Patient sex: F
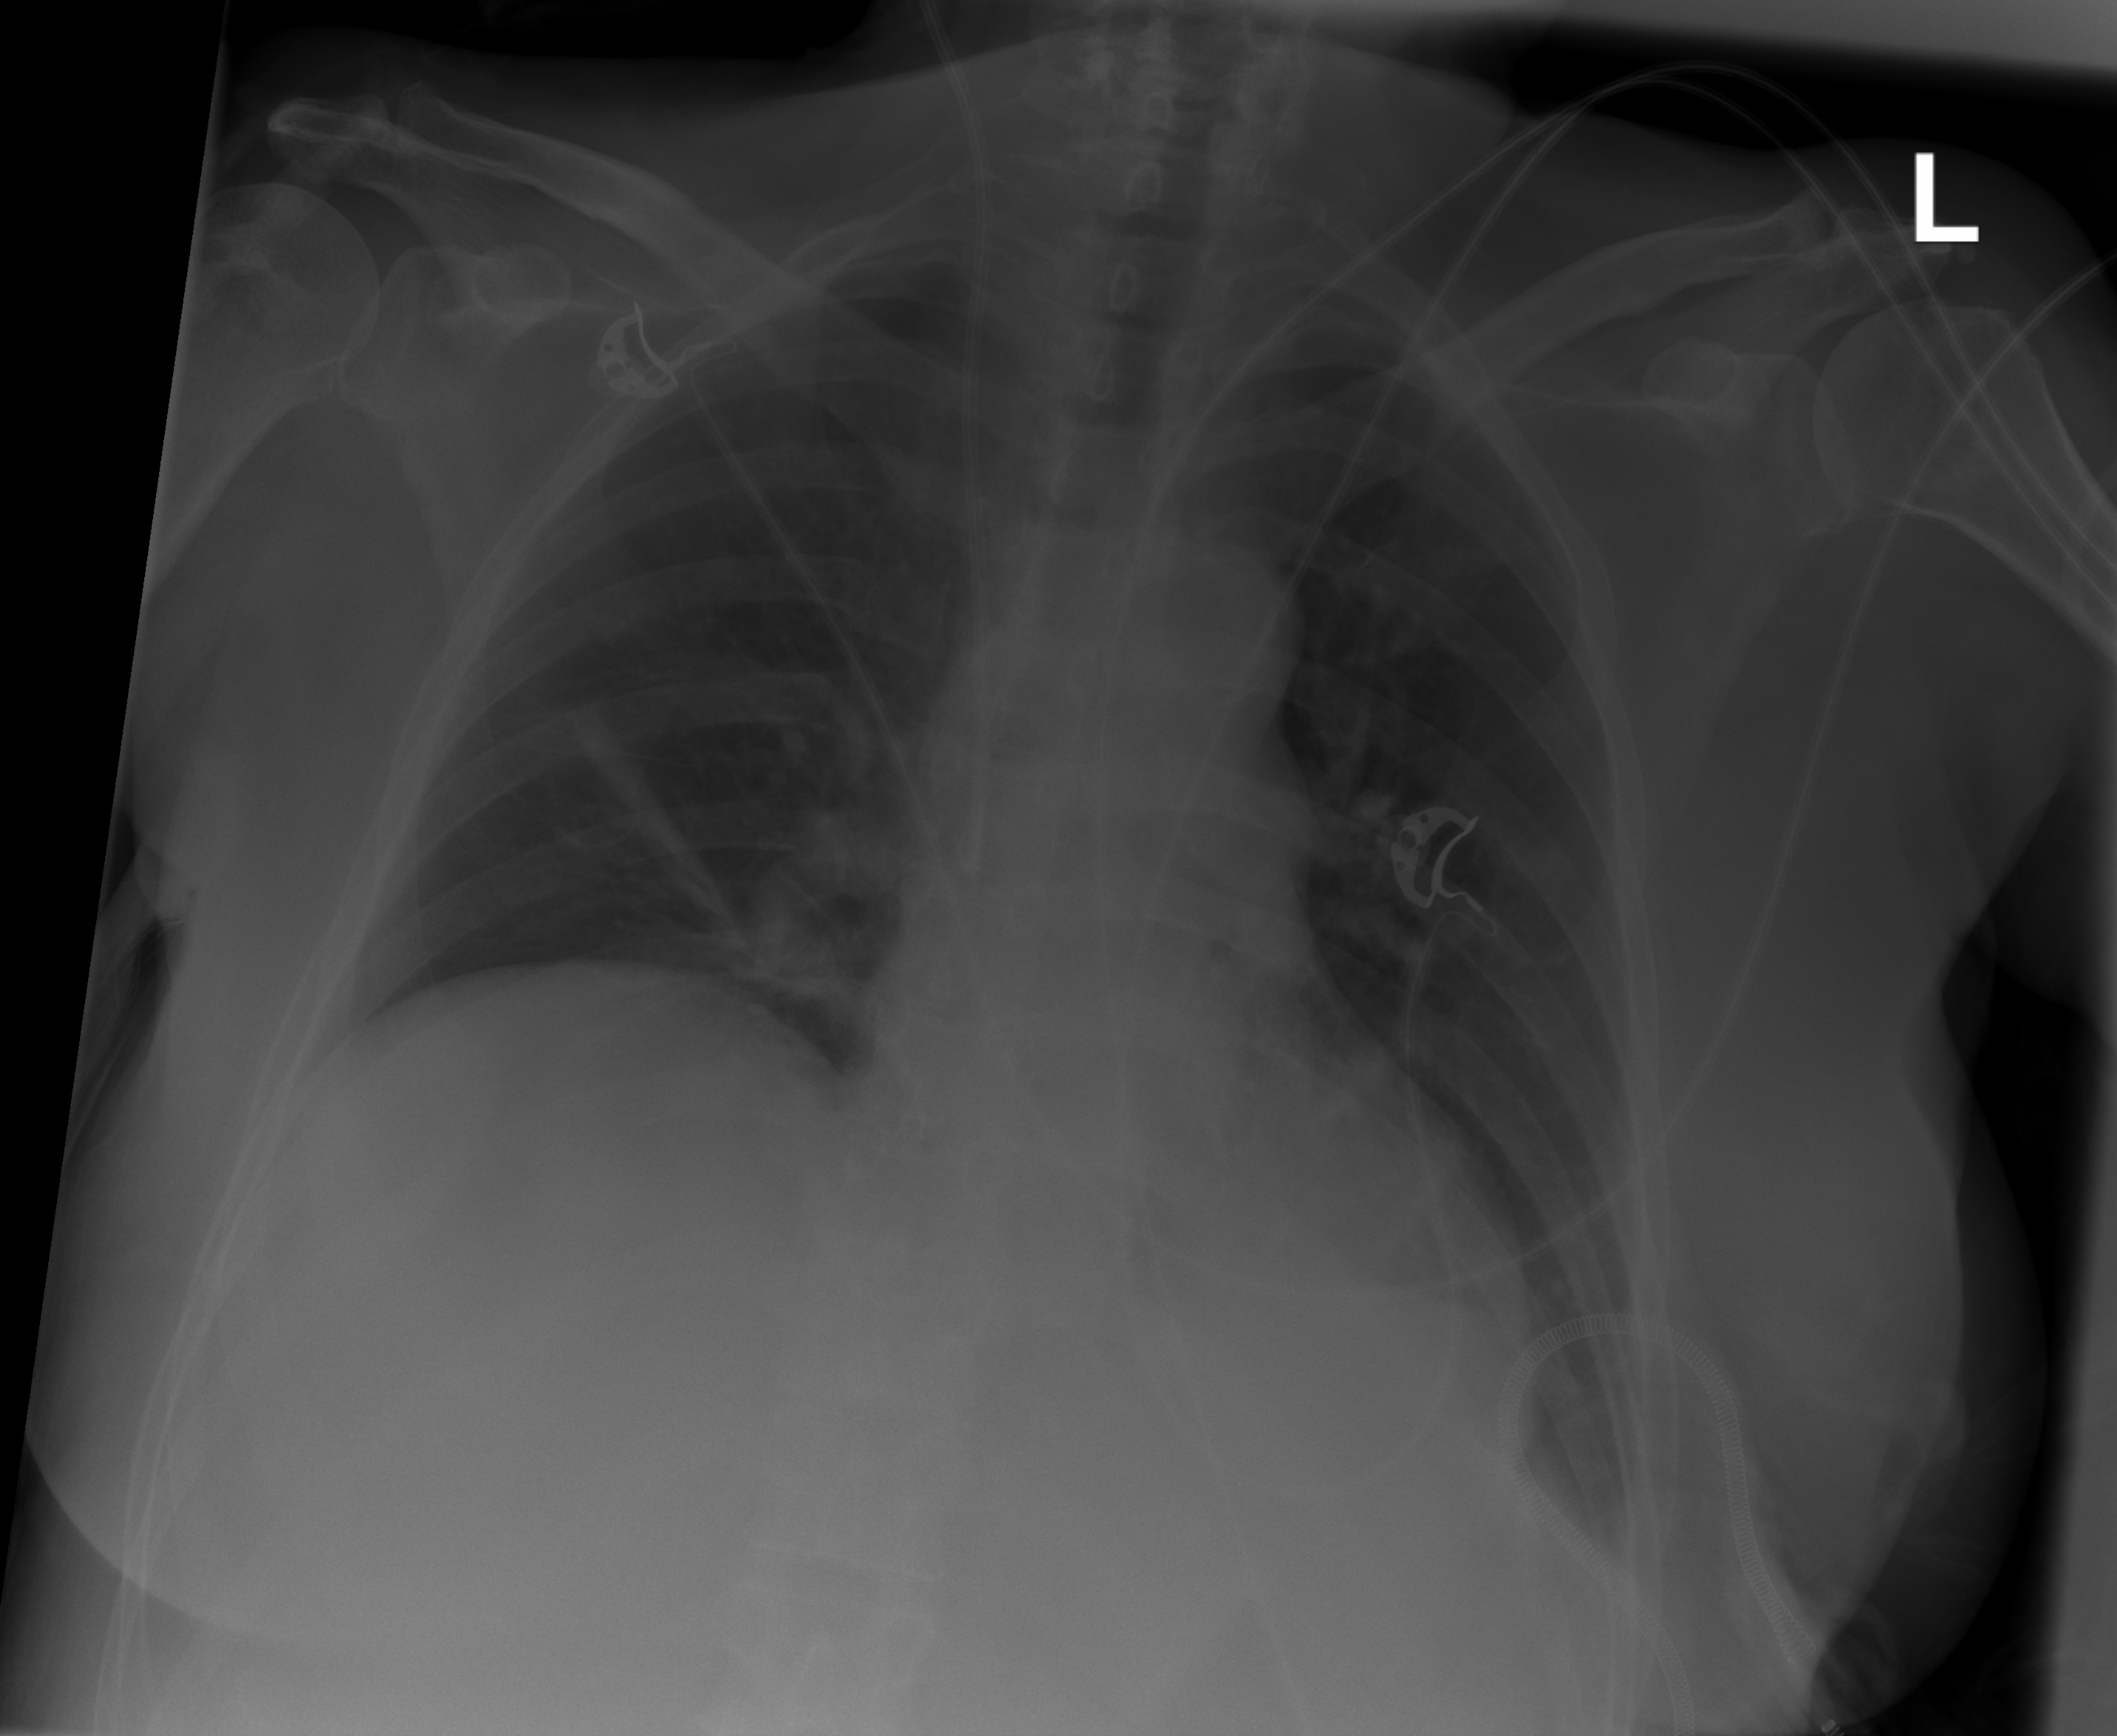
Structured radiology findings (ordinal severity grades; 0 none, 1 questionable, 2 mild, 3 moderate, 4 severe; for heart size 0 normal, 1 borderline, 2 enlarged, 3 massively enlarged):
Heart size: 0
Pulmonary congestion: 0
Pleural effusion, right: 0
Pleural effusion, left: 2
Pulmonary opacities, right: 0
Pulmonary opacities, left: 0
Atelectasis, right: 2
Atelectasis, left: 2